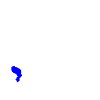
Particle: electron